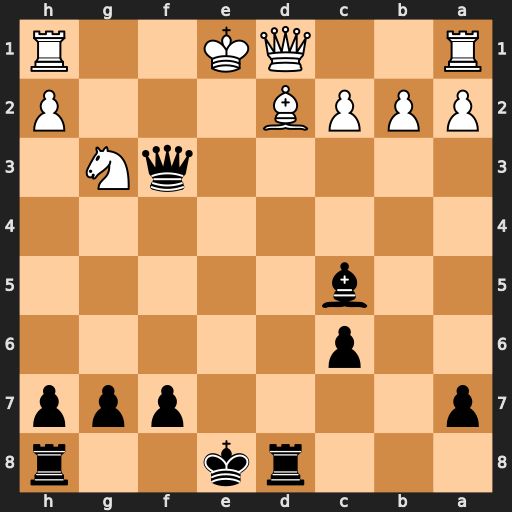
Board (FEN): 3rk2r/p4ppp/2p5/2b5/8/5qN1/PPPB3P/R2QK2R
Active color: b
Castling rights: KQk
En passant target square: -
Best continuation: Qf2#